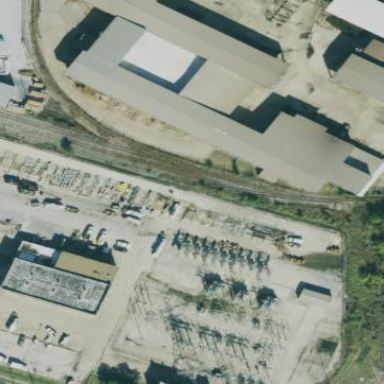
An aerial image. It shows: Outdoor distribution power substation.